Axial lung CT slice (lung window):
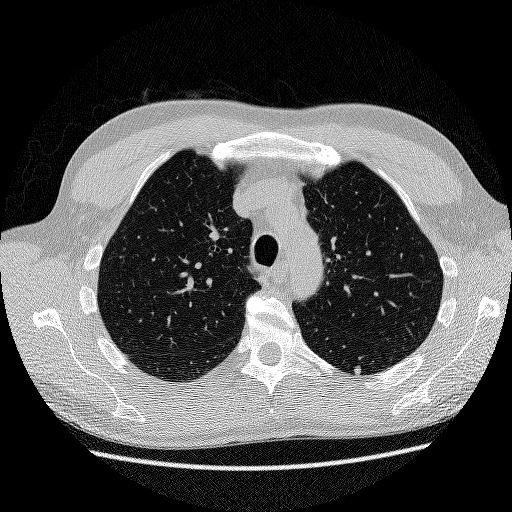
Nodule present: yes
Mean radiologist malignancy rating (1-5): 3.25